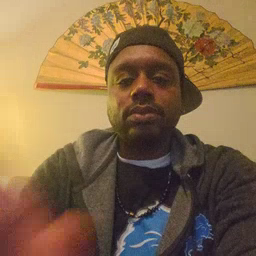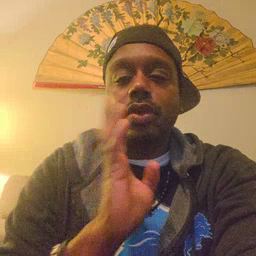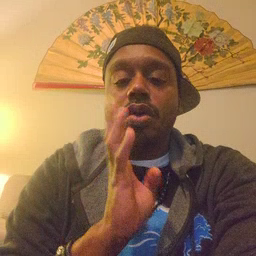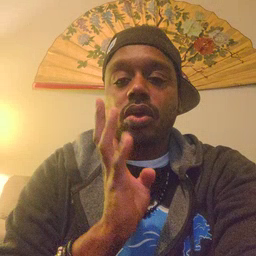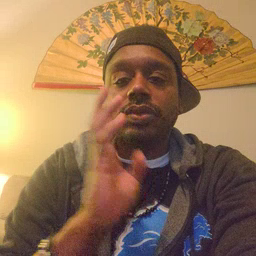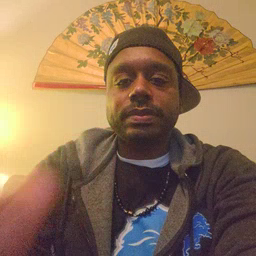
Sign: talk